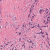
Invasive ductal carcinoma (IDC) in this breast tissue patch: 1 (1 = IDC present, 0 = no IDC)